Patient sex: F
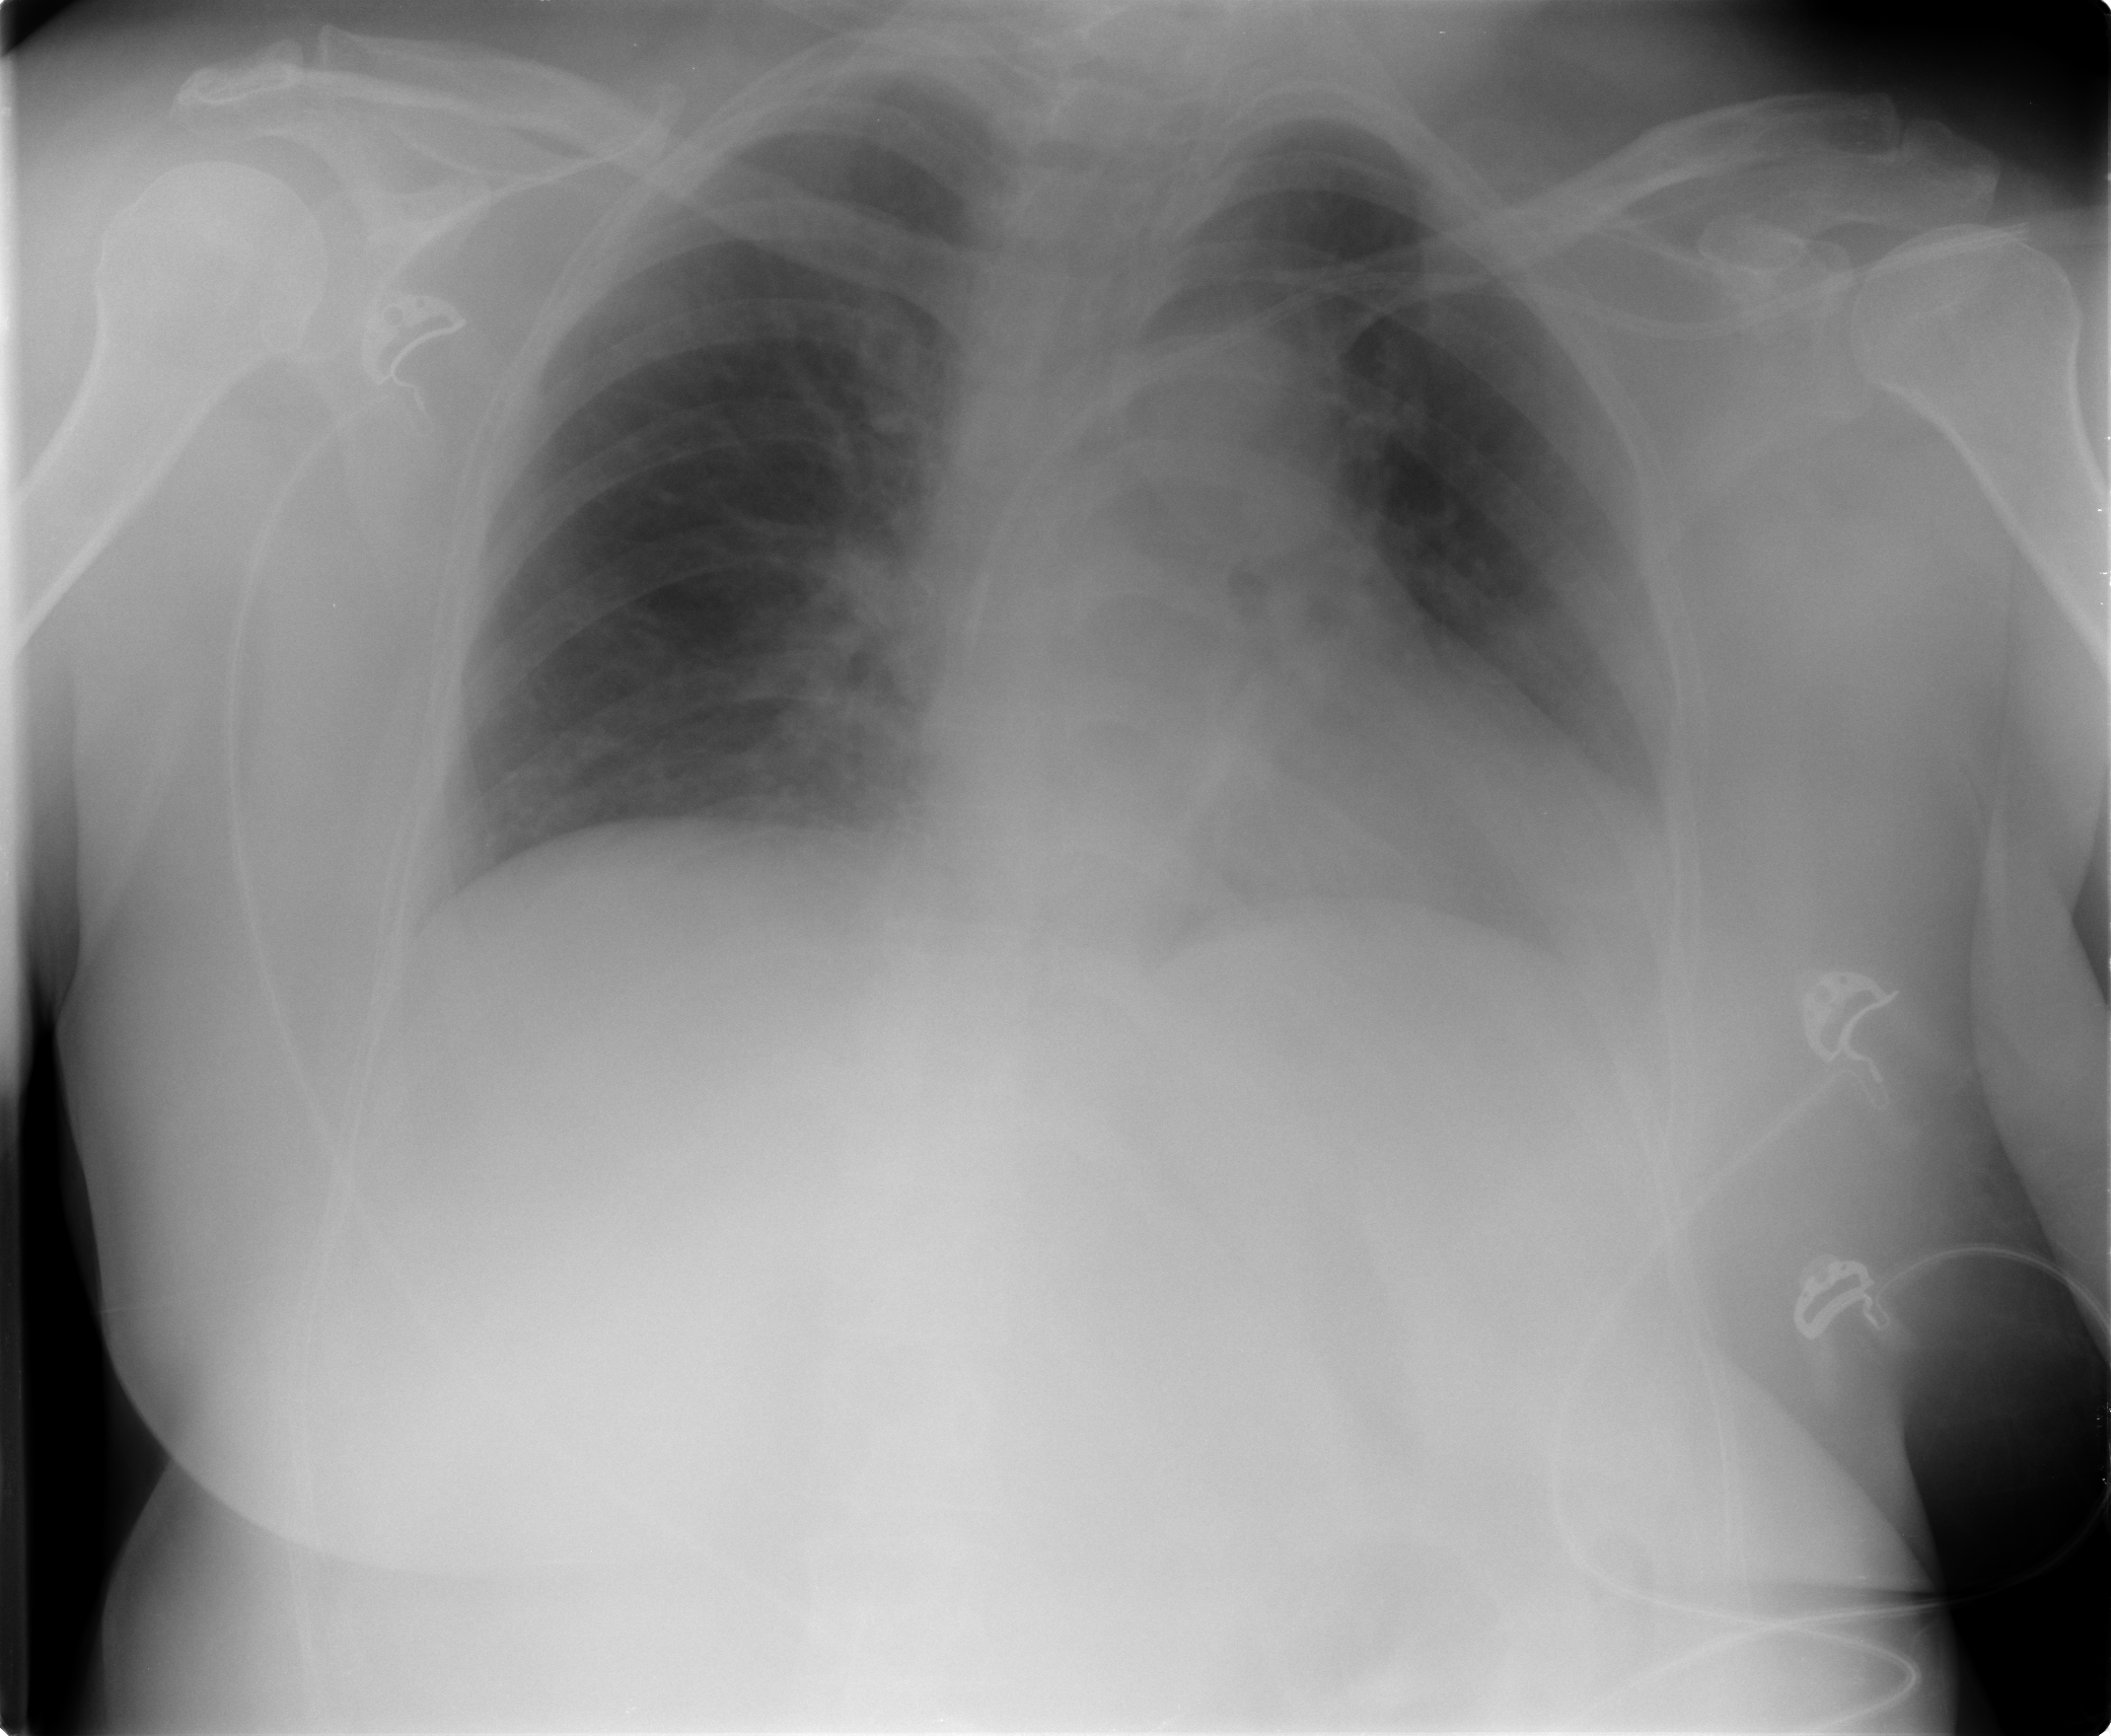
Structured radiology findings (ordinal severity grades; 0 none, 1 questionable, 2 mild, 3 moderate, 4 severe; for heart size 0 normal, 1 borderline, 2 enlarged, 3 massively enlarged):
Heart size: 2
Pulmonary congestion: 1
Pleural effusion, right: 0
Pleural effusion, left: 2
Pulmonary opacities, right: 0
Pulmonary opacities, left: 0
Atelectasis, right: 0
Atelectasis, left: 2